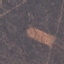
Land use / land cover class: HerbaceousVegetation